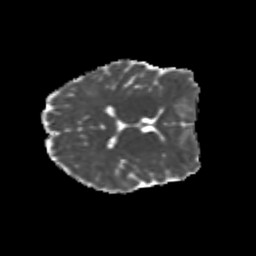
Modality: MD
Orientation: axial
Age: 20
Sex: female
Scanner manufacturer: siemens
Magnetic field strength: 3 T
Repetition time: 3.5 s
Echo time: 0.104 s